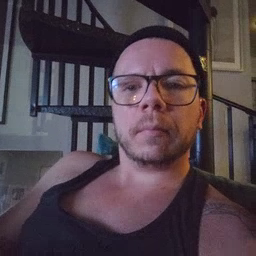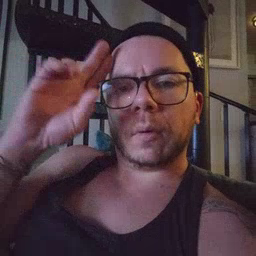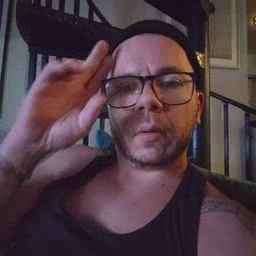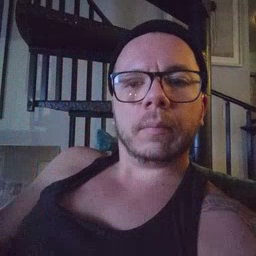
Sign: uncle